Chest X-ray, AP view. Patient: 45 years old, sex F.
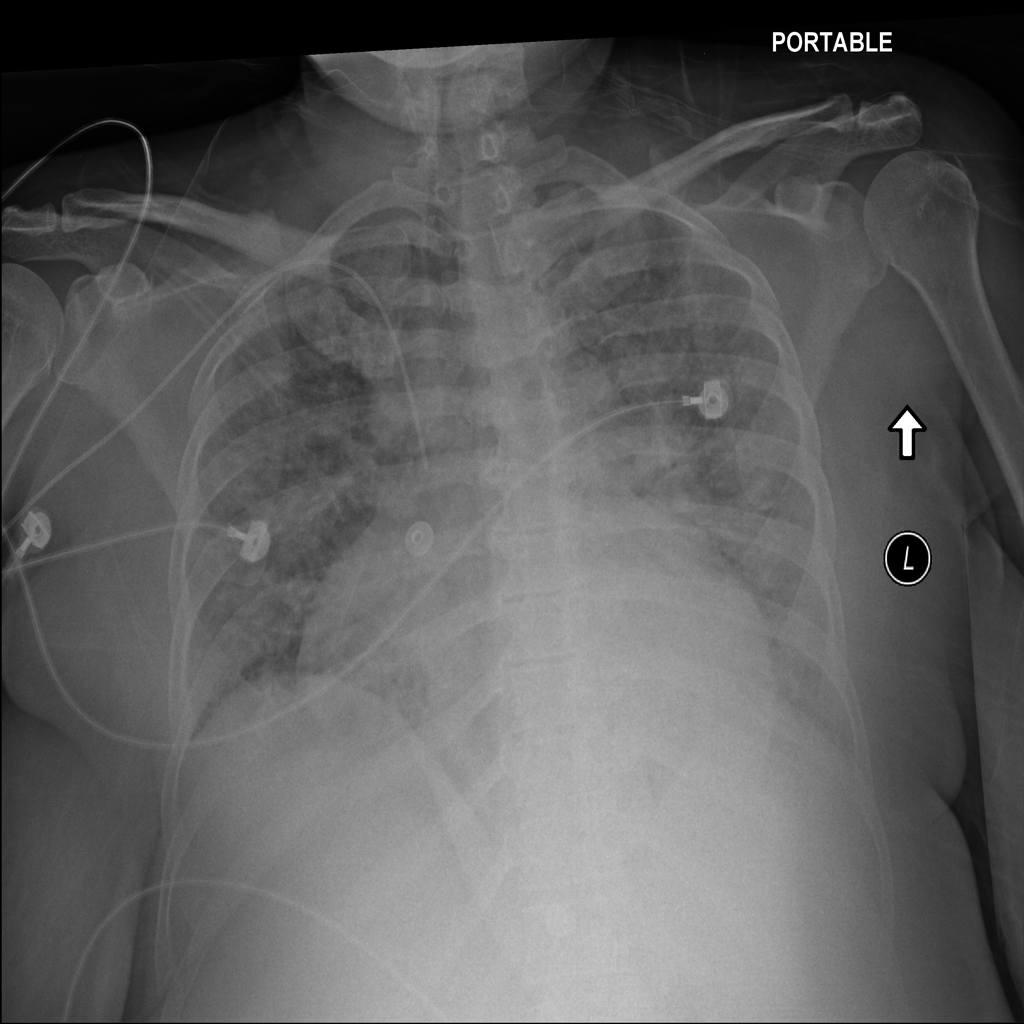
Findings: Cardiomegaly, Infiltration